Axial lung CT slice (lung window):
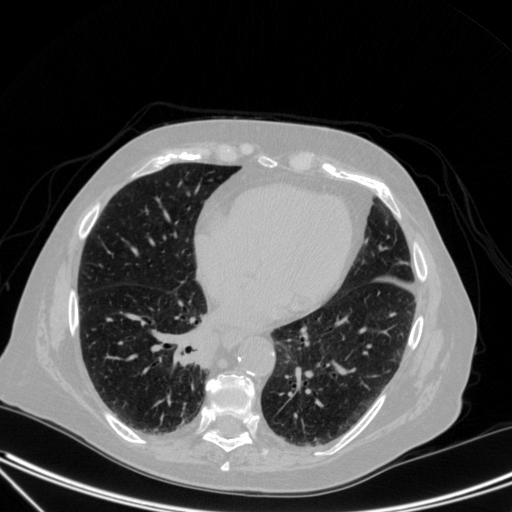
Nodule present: yes
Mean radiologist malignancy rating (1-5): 4